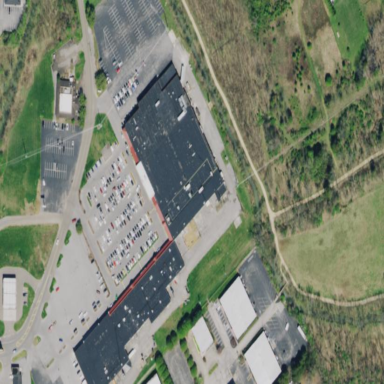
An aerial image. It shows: Retail area.